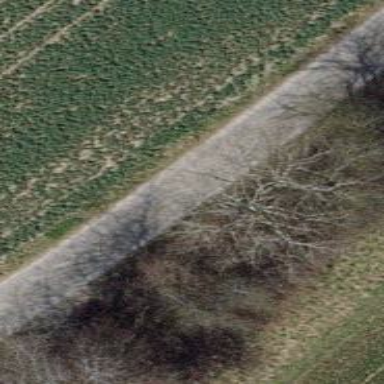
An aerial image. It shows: Paved track with grade 1 surface.